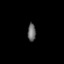
Tissue: lung
Cell type: Myeloid cells
Senescence score: 0.2396
Nuclear area (px): 141
Mean DAPI intensity: 106.688